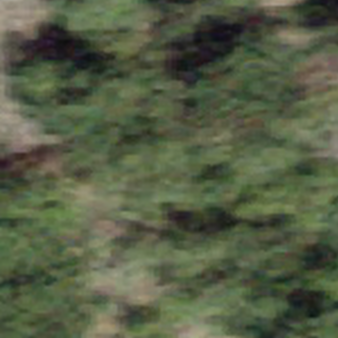
Label: other